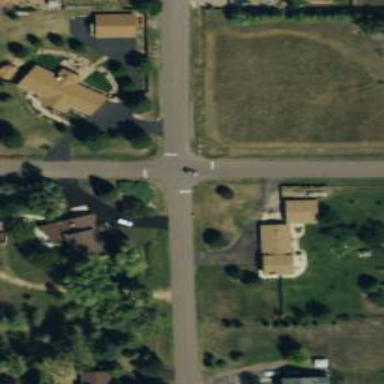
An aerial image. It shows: Residential road.